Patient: sex M, age 53
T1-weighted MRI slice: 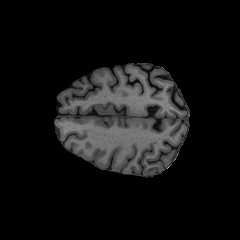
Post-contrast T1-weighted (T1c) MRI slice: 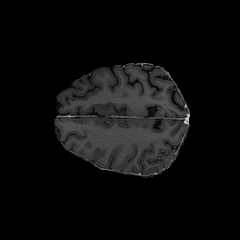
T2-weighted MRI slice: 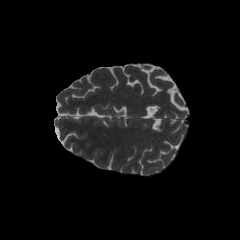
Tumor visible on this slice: no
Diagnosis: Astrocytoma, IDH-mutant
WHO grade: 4